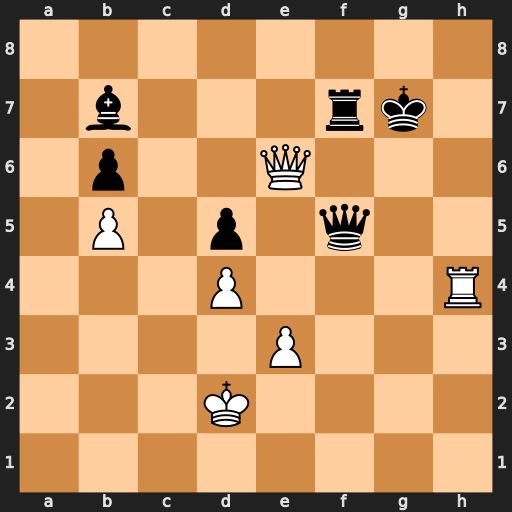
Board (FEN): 8/1b3rk1/1p2Q3/1P1p1q2/3P3R/4P3/3K4/8
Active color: w
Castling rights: -
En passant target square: -
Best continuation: Qh6+ Kg8 Qh8#